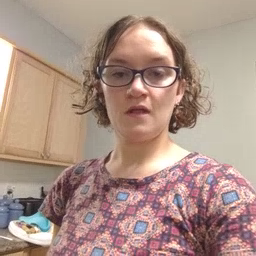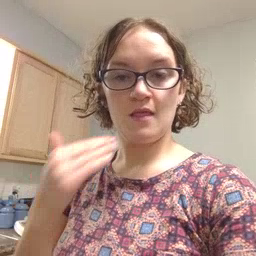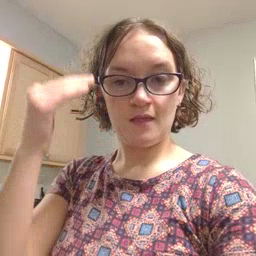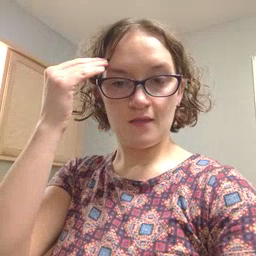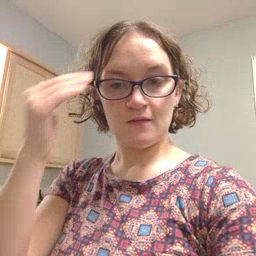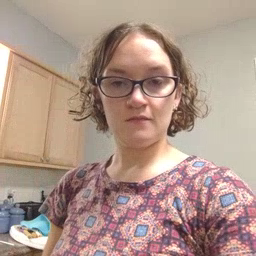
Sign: head